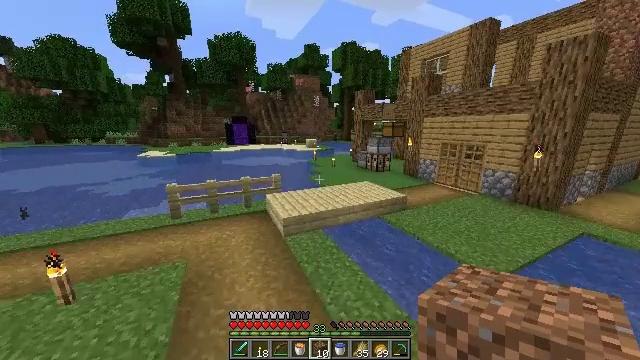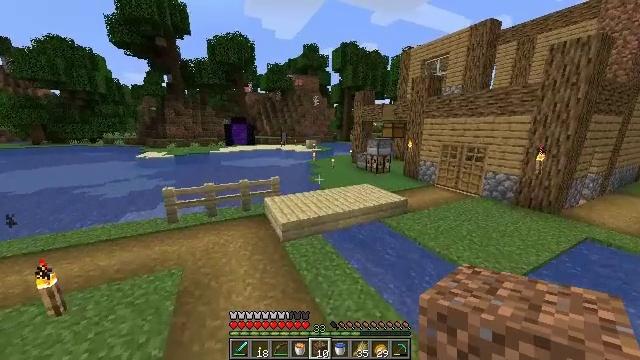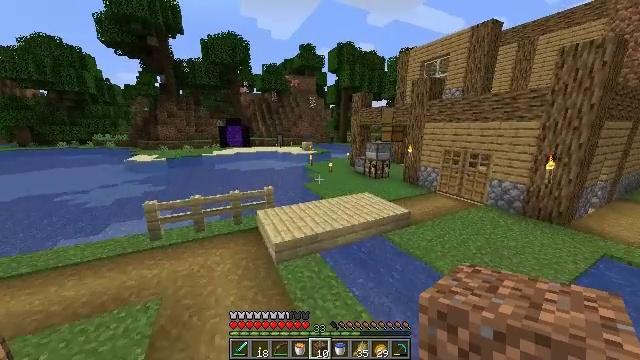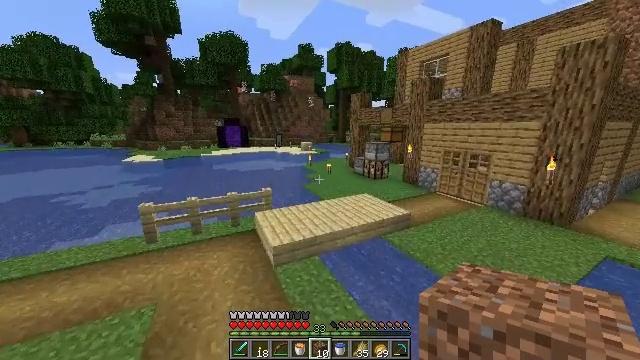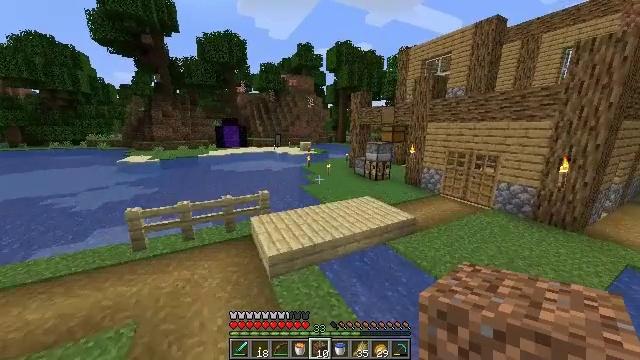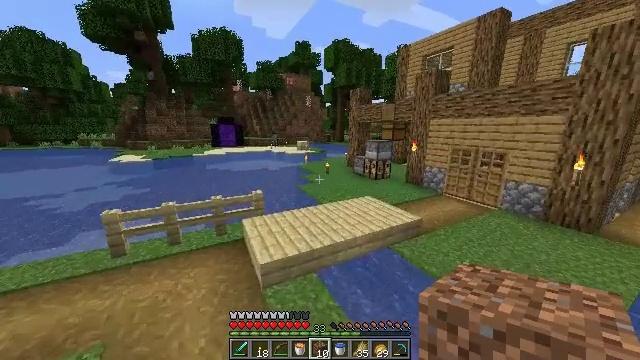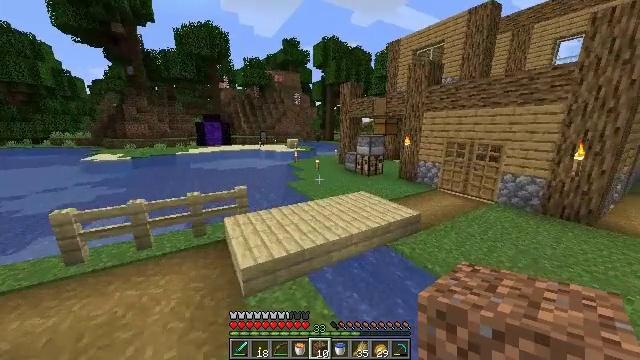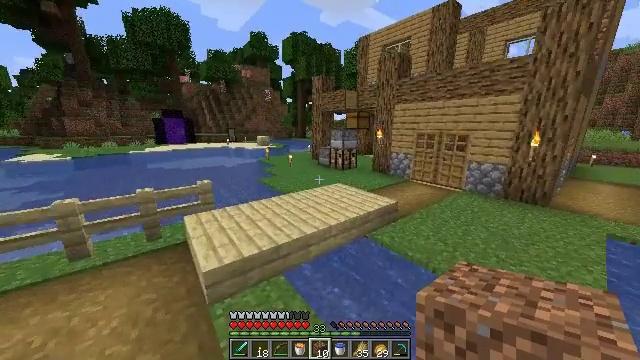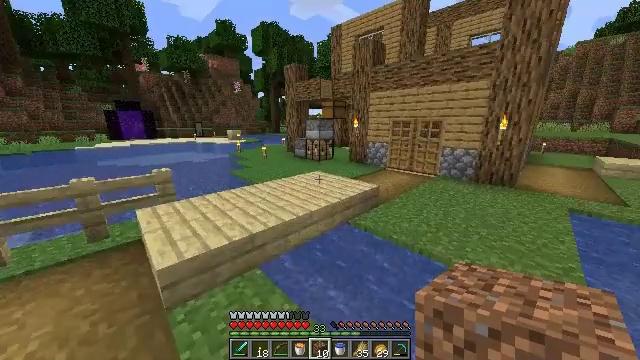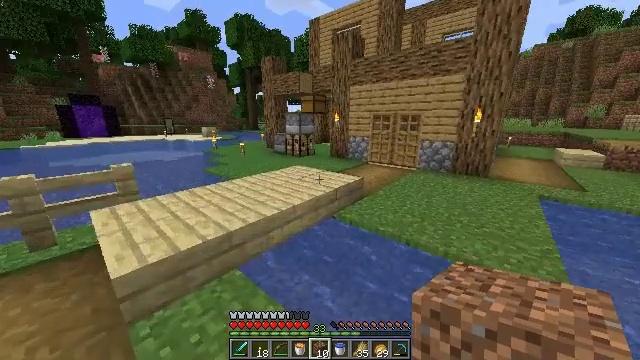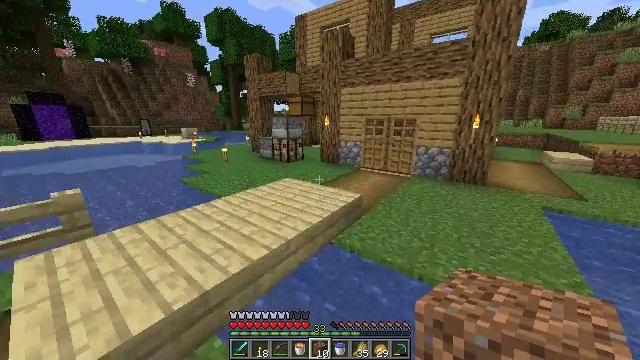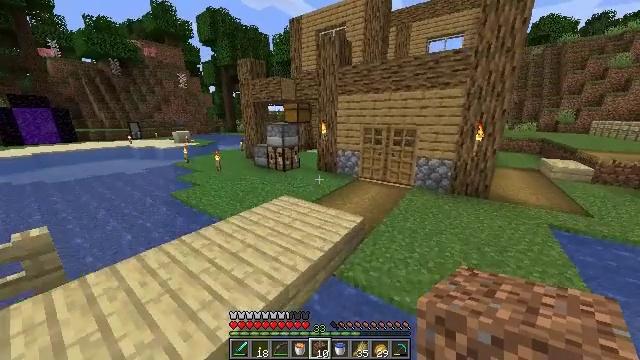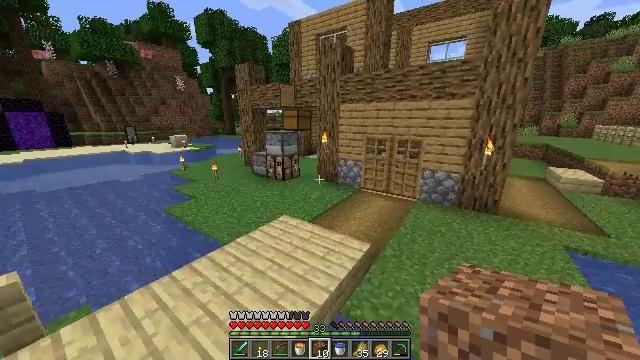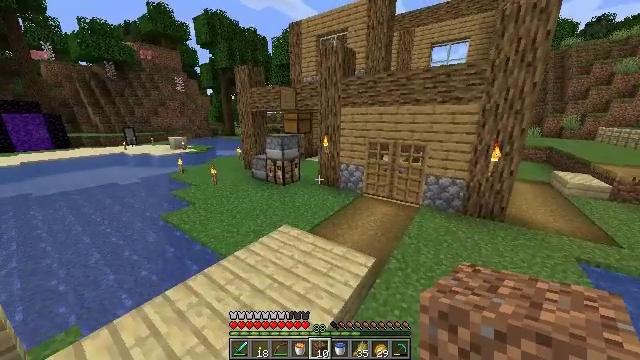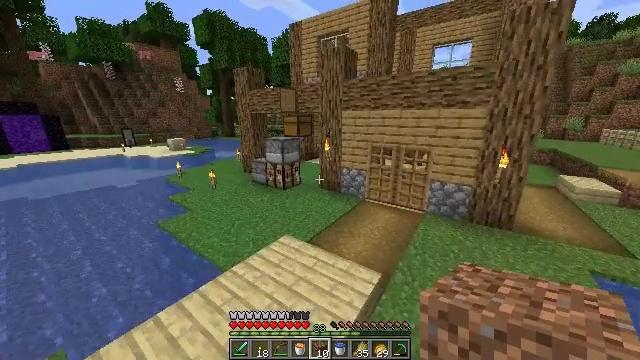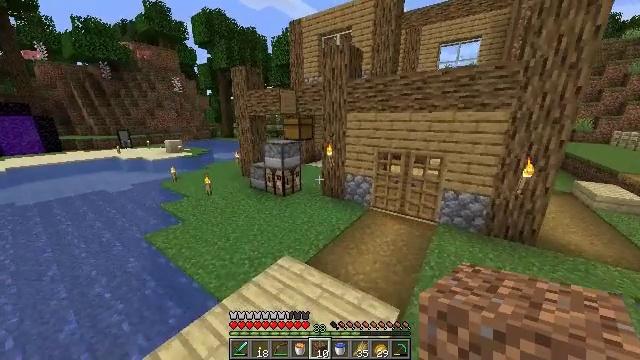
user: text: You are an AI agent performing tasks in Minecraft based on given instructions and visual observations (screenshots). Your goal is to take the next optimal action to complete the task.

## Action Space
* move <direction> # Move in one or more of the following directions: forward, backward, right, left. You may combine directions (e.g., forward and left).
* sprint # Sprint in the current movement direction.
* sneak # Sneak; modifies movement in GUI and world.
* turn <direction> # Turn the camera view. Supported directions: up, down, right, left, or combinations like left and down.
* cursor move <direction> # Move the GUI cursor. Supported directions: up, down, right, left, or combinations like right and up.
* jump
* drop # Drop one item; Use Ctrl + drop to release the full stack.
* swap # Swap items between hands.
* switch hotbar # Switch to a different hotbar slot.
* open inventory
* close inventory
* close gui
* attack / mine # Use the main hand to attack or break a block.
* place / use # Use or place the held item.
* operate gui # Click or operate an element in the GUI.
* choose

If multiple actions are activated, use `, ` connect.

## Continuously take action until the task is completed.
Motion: motion action
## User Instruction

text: Craft the gold ingot using the furnace.
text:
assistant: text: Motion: move forward, jump
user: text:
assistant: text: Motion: move forward, jump
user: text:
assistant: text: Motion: move forward, jump
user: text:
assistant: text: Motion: move forward, jump
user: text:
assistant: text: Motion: move forward, jump
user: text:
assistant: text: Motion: move forward, turn right, jump
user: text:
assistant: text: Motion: move forward, turn right, jump
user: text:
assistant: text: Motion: move forward, turn right, jump
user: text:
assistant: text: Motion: move forward, turn right, jump
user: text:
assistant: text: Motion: move forward, turn right, jump
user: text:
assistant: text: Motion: move forward, turn right, jump
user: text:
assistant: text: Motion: move forward, jump
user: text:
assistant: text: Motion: move forward, jump
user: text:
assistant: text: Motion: move forward, jump
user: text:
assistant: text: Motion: move forward, jump
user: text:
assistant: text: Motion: move forward, jump
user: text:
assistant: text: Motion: move forward, jump
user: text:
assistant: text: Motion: move forward, jump
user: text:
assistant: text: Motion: move forward, jump
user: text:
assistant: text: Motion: move forward, jump
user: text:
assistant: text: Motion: move forward, jump
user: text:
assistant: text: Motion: move forward, jump
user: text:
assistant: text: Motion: move forward, jump
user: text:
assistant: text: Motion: move forward, jump
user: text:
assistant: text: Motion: move forward, jump
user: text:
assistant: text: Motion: move forward, jump
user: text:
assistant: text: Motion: move forward, turn left, jump
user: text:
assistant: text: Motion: move forward, turn left
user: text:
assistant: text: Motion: move forward, turn left
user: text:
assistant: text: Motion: move forward